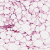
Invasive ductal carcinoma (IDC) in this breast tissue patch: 0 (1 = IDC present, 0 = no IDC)